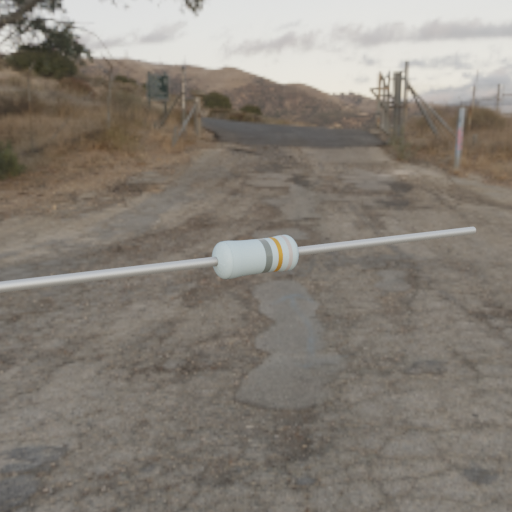
Resistor colour bands (in order): gray, gold, silver